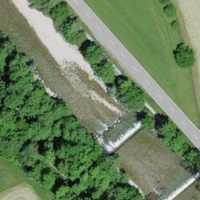
EUNIS habitat code: 15
Species observed at this site:
Filipendula ulmaria